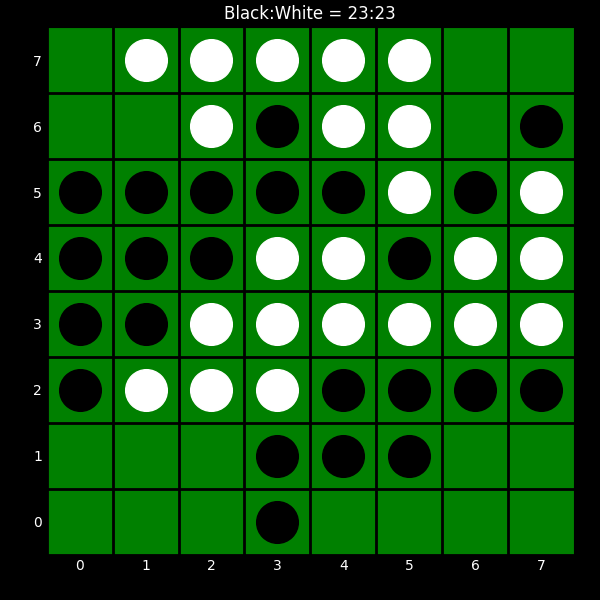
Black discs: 23
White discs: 23